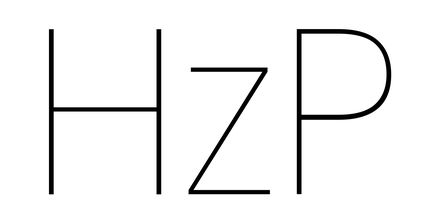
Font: Poppins-Thin